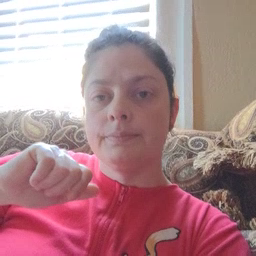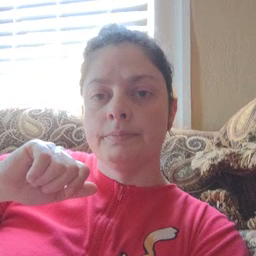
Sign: aunt